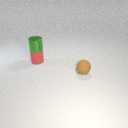
small red rubber cylinder below small green metal cylinder